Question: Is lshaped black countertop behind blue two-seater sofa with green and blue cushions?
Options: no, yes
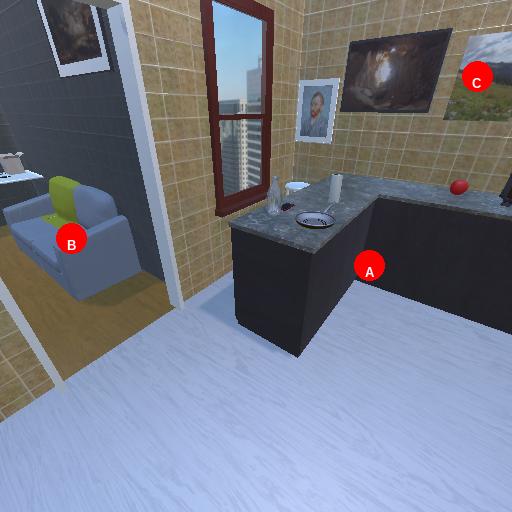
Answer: no